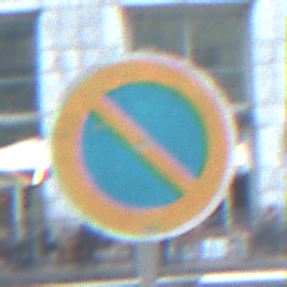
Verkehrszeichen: EingeschraenktesHalteverbot
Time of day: MorningAfternoon
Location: Outdoor (Urban)
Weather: PartlyCloudy
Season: NotSpecified
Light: Natural